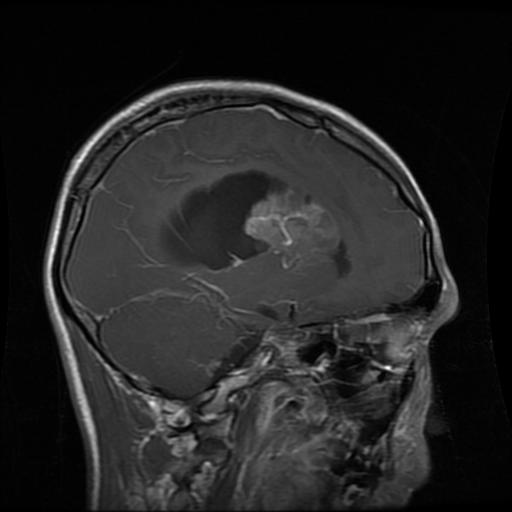
Label: glioma